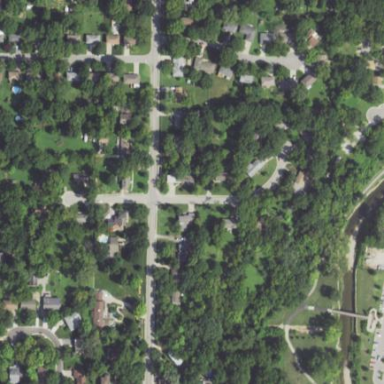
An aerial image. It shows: Residential area within neighborhood.